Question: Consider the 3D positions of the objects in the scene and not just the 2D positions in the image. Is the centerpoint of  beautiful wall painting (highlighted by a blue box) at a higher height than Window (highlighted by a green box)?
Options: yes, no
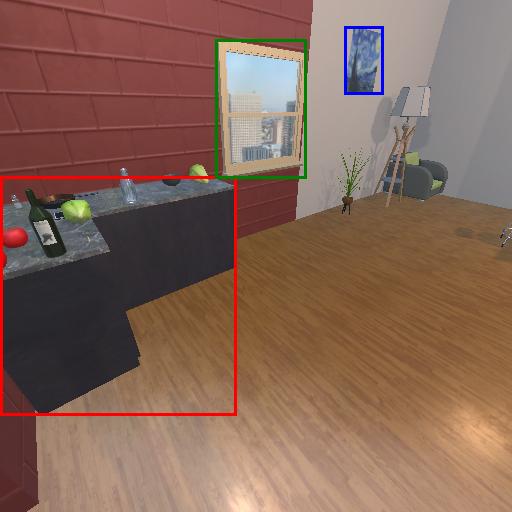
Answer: yes